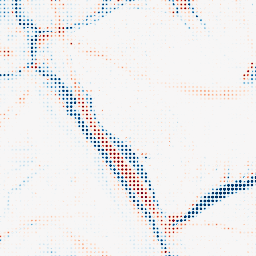
Category: morphological
Decomposition family: morphological_ellipse
Decomposition parameters: operation: average
width: 20
height: 20
Upsampling method: sinc_blackman
Upsampling parameters: scale: 8
kernel_size: 4
Upsampling scale: 8